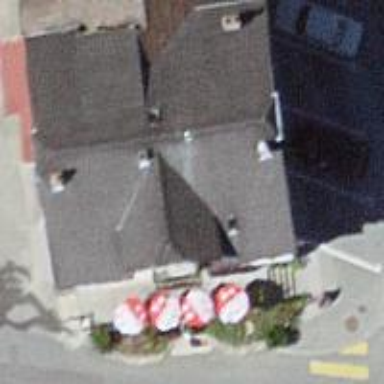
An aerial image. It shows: Restaurant.